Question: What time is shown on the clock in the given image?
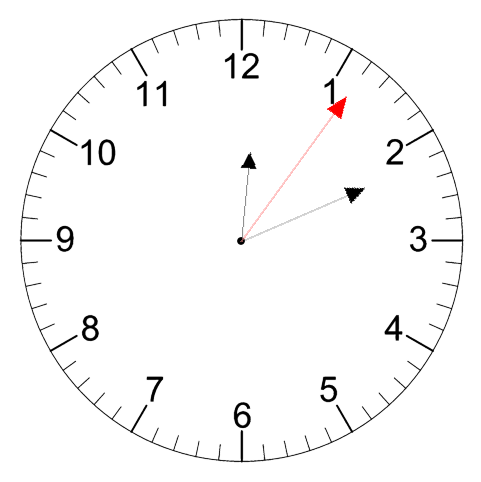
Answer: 12:11:06